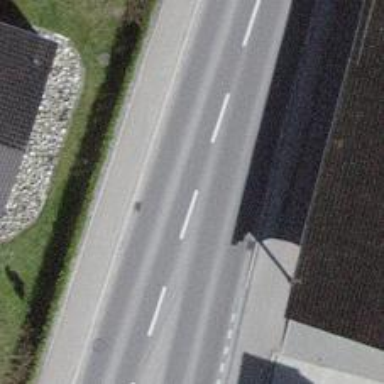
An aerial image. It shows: Zebra crossing on the road.